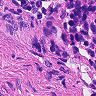
Metastatic tissue present: no